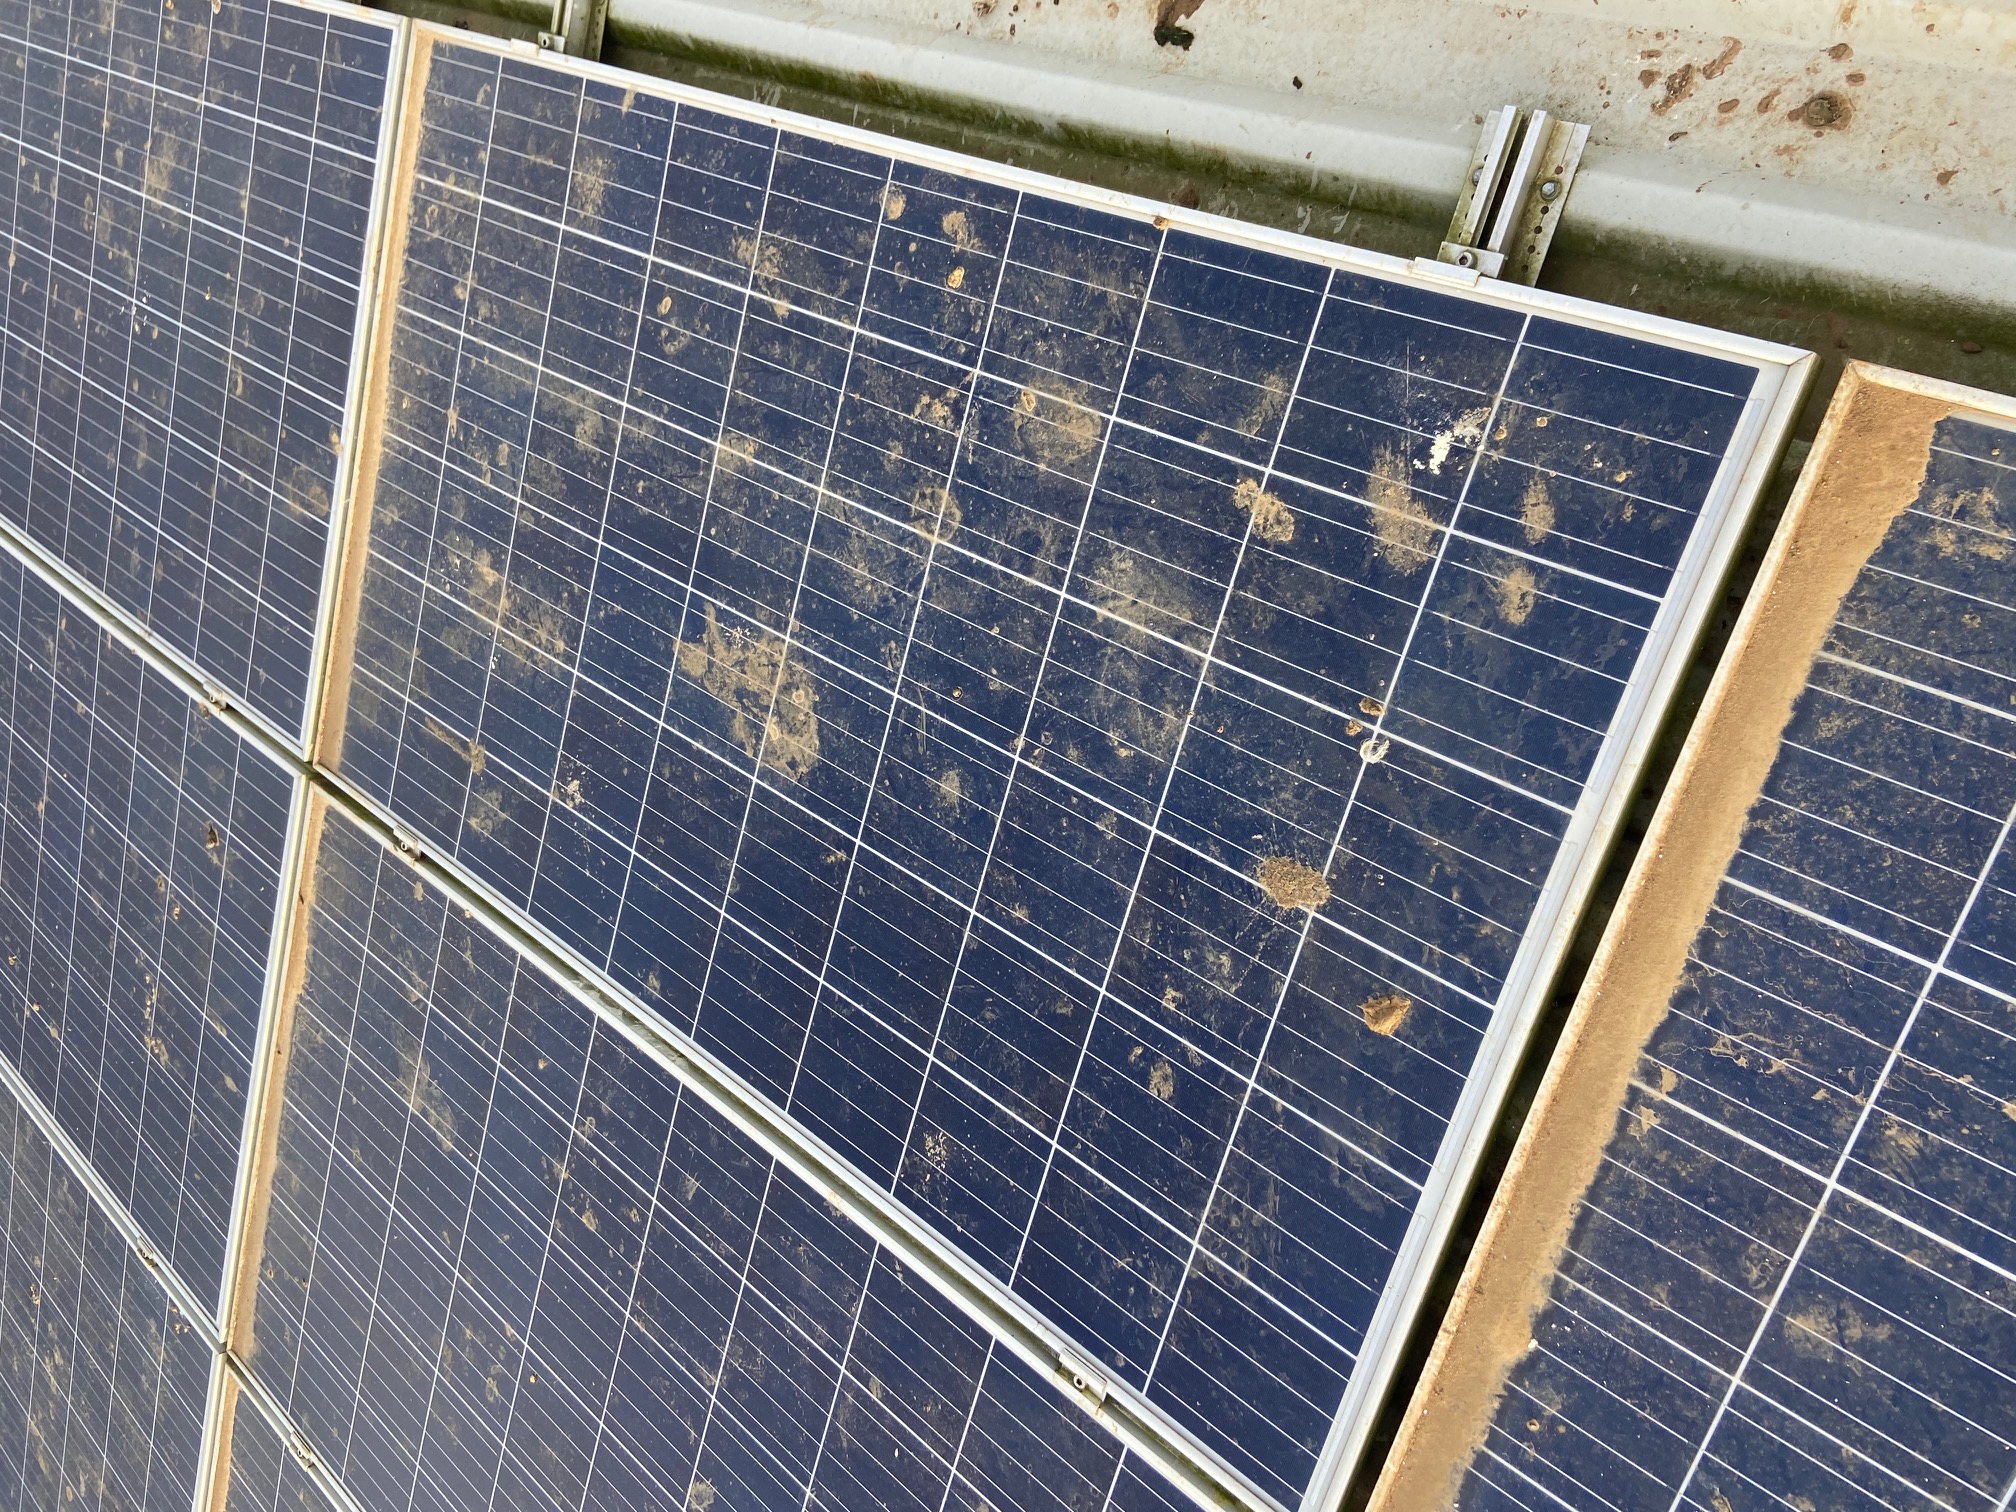
Label: Bird-drop